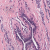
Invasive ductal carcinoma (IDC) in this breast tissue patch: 1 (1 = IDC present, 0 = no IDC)